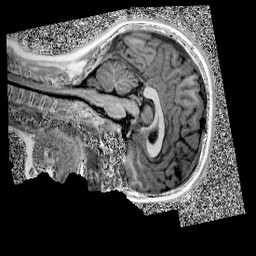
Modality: UNIT1
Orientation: sagittal
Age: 11
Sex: female
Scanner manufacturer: siemens
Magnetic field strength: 3 T
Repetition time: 4 s
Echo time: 0.00299 s